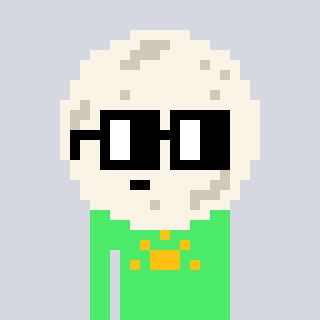
a pixel art character with square black glasses, a moon-shaped head and a teal-colored body on a cool background